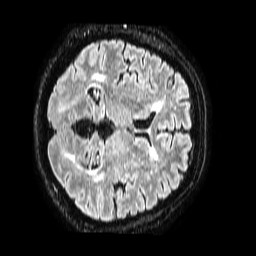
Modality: FLAIR
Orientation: axial
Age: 58
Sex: female
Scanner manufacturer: philips
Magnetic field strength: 1.5 T
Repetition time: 4.8 s
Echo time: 0.3 s